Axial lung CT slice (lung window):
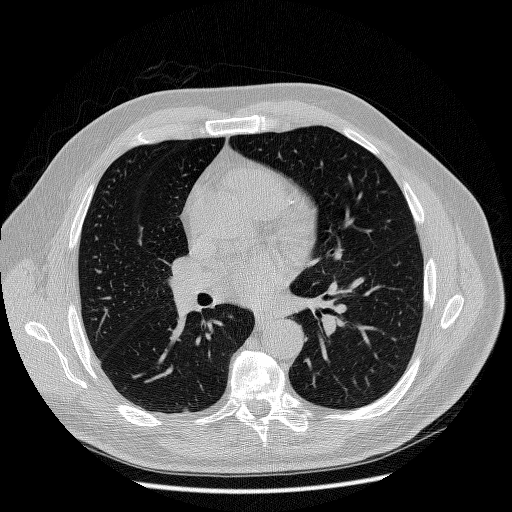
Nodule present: no